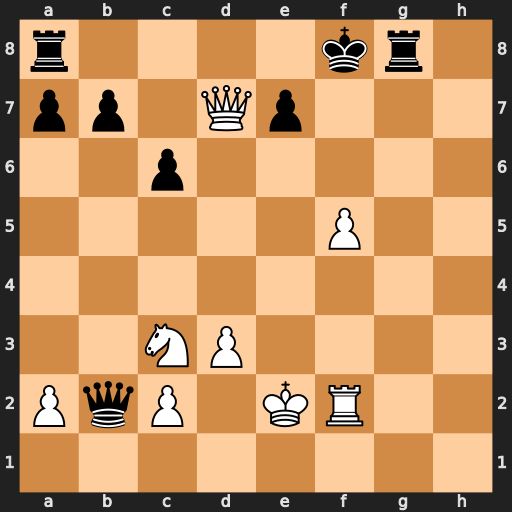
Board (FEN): r4kr1/pp1Qp3/2p5/5P2/8/2NP4/PqP1KR2/8
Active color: w
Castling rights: -
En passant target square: -
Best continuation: f6 Qxc2+ Kf3 Qxf2+ Kxf2